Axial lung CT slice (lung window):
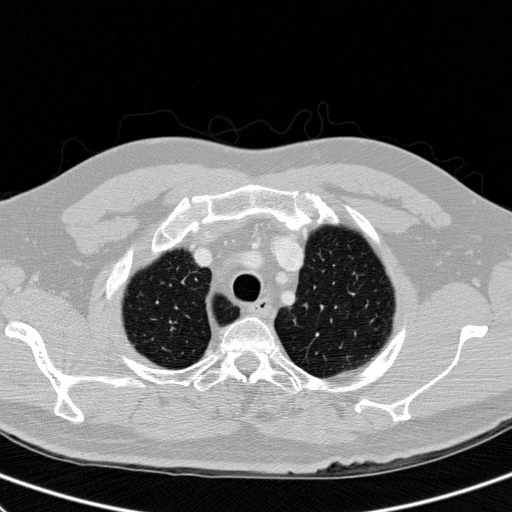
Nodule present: no